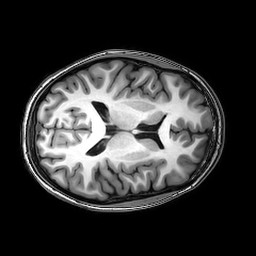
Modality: T1w
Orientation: axial
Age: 22
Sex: female
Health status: healthy
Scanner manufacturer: philips
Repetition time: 0.008272 s
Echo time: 0.00381 s